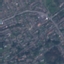
Label: Residential